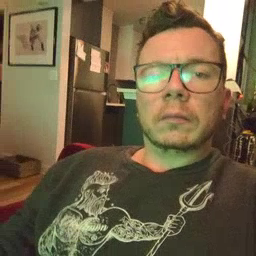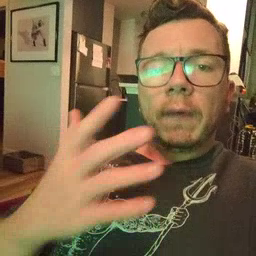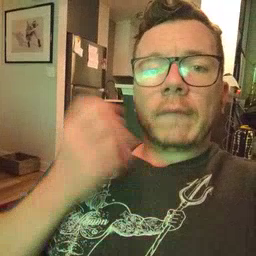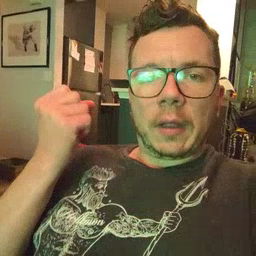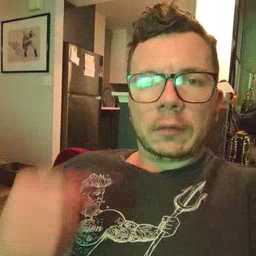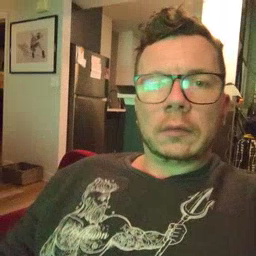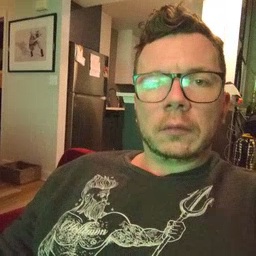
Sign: fast